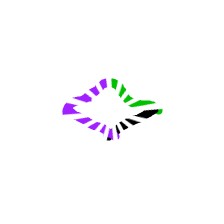
Shape: rhombus